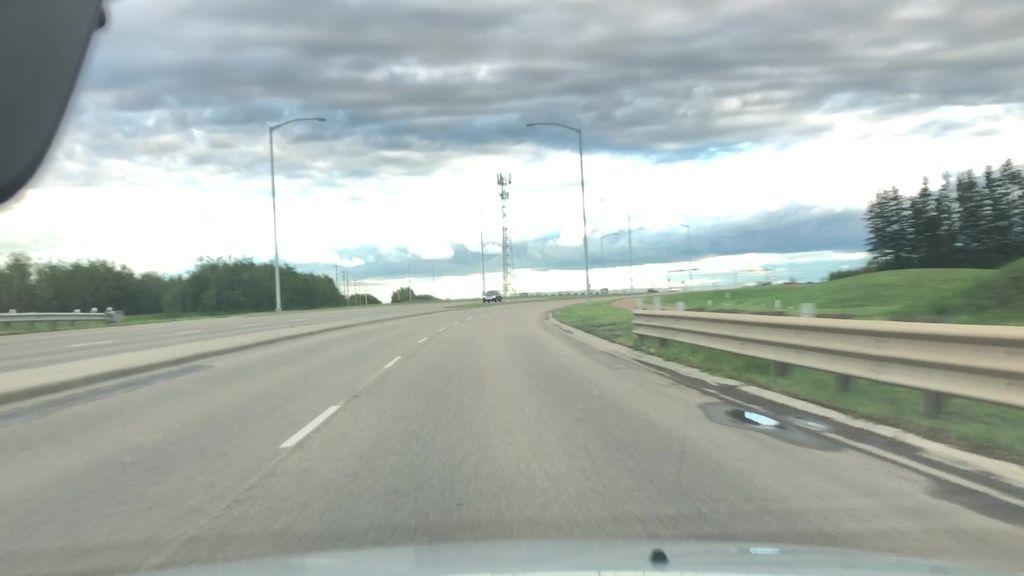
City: edmonton